【题型】证明题　【知识点】立体几何　【难度】medium
如图，四棱锥$P-ABCD$的底面是矩形，$PD \perp$底面$ABCD$，$PD=DC=1$，$AD=\sqrt{2}$，点$M$为$BC$的中点。

\vspace{0.2cm}

(1) 证明：平面$PAM \perp$平面$PBD$；

(2) 求点$B$到平面$PAM$的距离；

(3) 求二面角$A-PB-C$的平面角的大小。
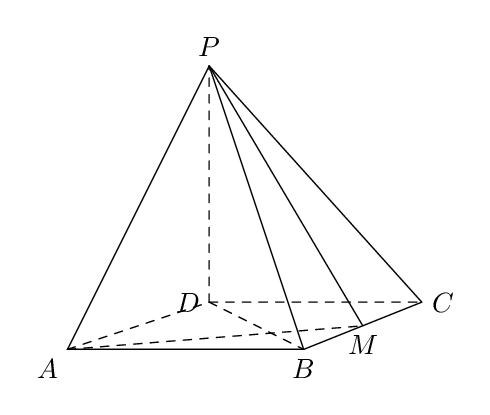
【解答】
\vspace{0.3cm}

\textbf{【详解】}
(1) 因为$PD \perp$底面$ABCD$，$AM \subset$底面$ABCD$，所以$PD \perp AM$。

底面为矩形，且$PD=DC=1$，$AD=\sqrt{2}$，则$\frac{AD}{AB} = \frac{\sqrt{2}}{2} = \frac{AB}{BM}$，

所以$\text{Rt}\triangle ABD \sim \text{Rt}\triangle BMA$，易知$BD \perp AM$。

又$PD \cap BD = D$，$PD, BD \subset$平面$PBD$，所以$AM \perp$平面$PBD$，

而$AM \subset$平面$PAM$，所以平面$PAM \perp$平面$PBD$。

\vspace{0.2cm}

(2) $AM$与$BD$交于点$E$，连接$PE$，过点$B$作$BH$垂直于$PE$交于点$H$，

由①知，平面$PAM \perp$平面$PBD$，平面$PAM \cap$平面$PBD = PE$，

$BH \perp PE$，且$BH \subset$平面$PBD$，因此$BH \perp$面$PAM$，

所以线段$BH$的长为点$B$到平面$PAM$的距离。

又$PD=DC=1$，$AD=\sqrt{2}$，所以$BD = \sqrt{1+2} = \sqrt{3}$，

所以$BE = \frac{\sqrt{3}}{3}$，$DE = \frac{2\sqrt{3}}{3}$，所以$PE = \sqrt{1^2 + \left(\frac{2\sqrt{3}}{3}\right)^2} = \frac{\sqrt{21}}{3}$，

由$S_{\triangle PEB} = \frac{1}{2}BE \cdot PD = \frac{1}{2}PE \cdot BH$，解得$BH = \frac{\sqrt{7}}{7}$，

所以$B$到平面$PAM$的距离$\frac{\sqrt{7}}{7}$。

\vspace{0.2cm}

(3) 以$D$为坐标原点，$DA, DC, DP$所在直线为坐标轴建立如图所示的空间直角坐标系，

则$A(\sqrt{2},0,0)$，$P(0,0,1)$，$B(\sqrt{2},1,0)$，$C(0,1,0)$，

则$\overrightarrow{PB} = (\sqrt{2},1,-1)$，$\overrightarrow{AB} = (0,1,0)$，$\overrightarrow{CB} = (\sqrt{2},0,0)$，

设平面$APB$的法向量为$\vec{n} = (x,y,z)$，

则
\[
\begin{cases}
\vec{n} \cdot \overrightarrow{PB} = \sqrt{2}x + y - z = 0 \\
\vec{n} \cdot \overrightarrow{AB} = y = 0
\end{cases}
\]
令$x = \sqrt{2}$，则$y = 0$，$z = 2$，

所以平面$BPC$的法向量为$\vec{n} = (\sqrt{2},0,2)$，

设平面$APC$的法向量为$\vec{m} = (a,b,c)$，

则
\[
\begin{cases}
\vec{m} \cdot \overrightarrow{PB} = \sqrt{2}a + b - c = 0 \\
\vec{m} \cdot \overrightarrow{CB} = \sqrt{2}a = 0
\end{cases}
\]
令$y = 1$，则$x = 0$，$z = 1$，

所以平面$BPC$的法向量为$\vec{n} = (0,1,1)$，

\[
\cos\langle \vec{m},\vec{n} \rangle = \frac{\vec{m} \cdot \vec{n}}{|\vec{m}||\vec{n}|} = \frac{2}{\sqrt{4+2} \times \sqrt{1+1}} = \frac{\sqrt{3}}{3},
\]
又二面角$A-PB-C$为钝二面角，

所以二面角$A-PB-C$的平面角的大小为$\pi - \arccos\frac{\sqrt{3}}{3}$。

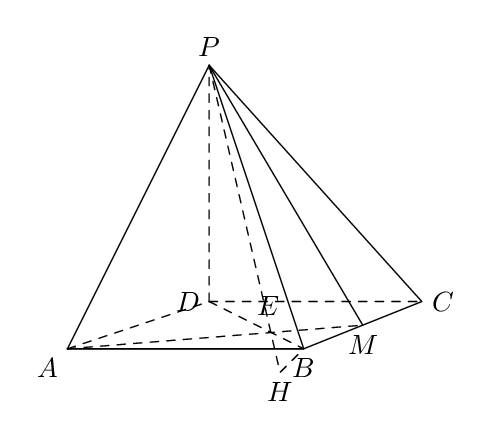
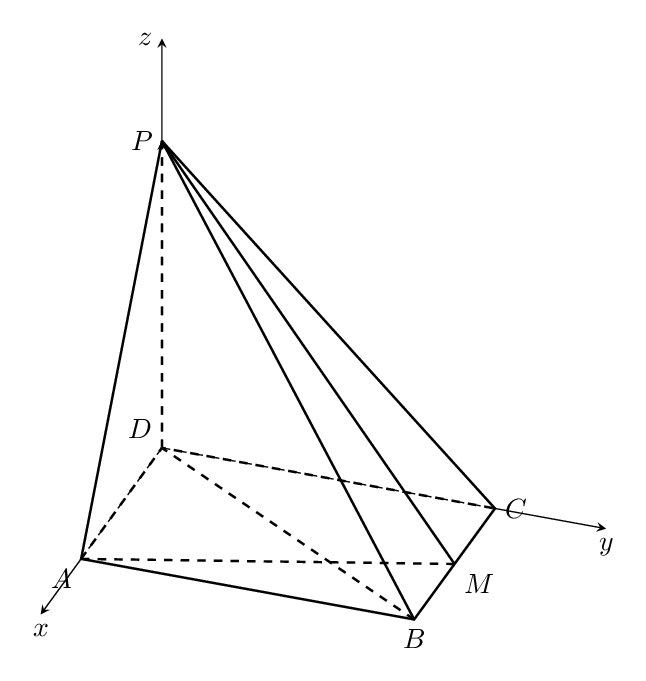